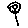
Label: flower